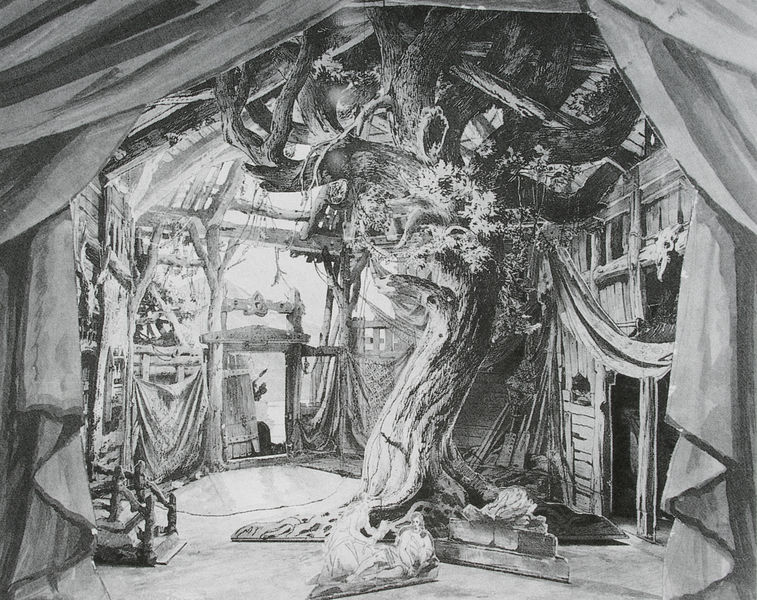
Titel: Modell zur Hundinghütte des 1. Aufzugs von Richard Wagners "Walküre"
Künstler: Christian Jank
Schlagwörter: baum, blätter, dunkel, gruppe, mann, schatten, weiß, aquarell, äste, frau, grau, hell, holz, licht, raum, schwarz, skizze, stuhl, tür, zeichnung, zimmer, haus, tuch, alt, wand, mensch, vorhang, ast, baumstamm, natur, stamm, zweige, boden, interieur, stoff, tücher, innen, personen, saum, blatt, bühne, theater, höhle, garten, grafik, graphik, bühnenbild, treppe, vorhänge, balken, stufen, bretter, faltenwurf, holzrahmen, surrealismus, tor, foto, fussboden, eingang, tusche, außen, ruine, radierung, stich, illustration, schwarzweiß, entwurf, astloch, rinde, baumhaus, kulisse, kupferstich, hängematte, laube, morsch, verfallen, zelt, baracke, unordnung, gouache, querbalken, kulissen, ntwurf, dschungel, morbide, tarzan, baumfreund, 20. jahrundert, votrhanf